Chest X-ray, AP view. Patient: 43 years old, sex F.
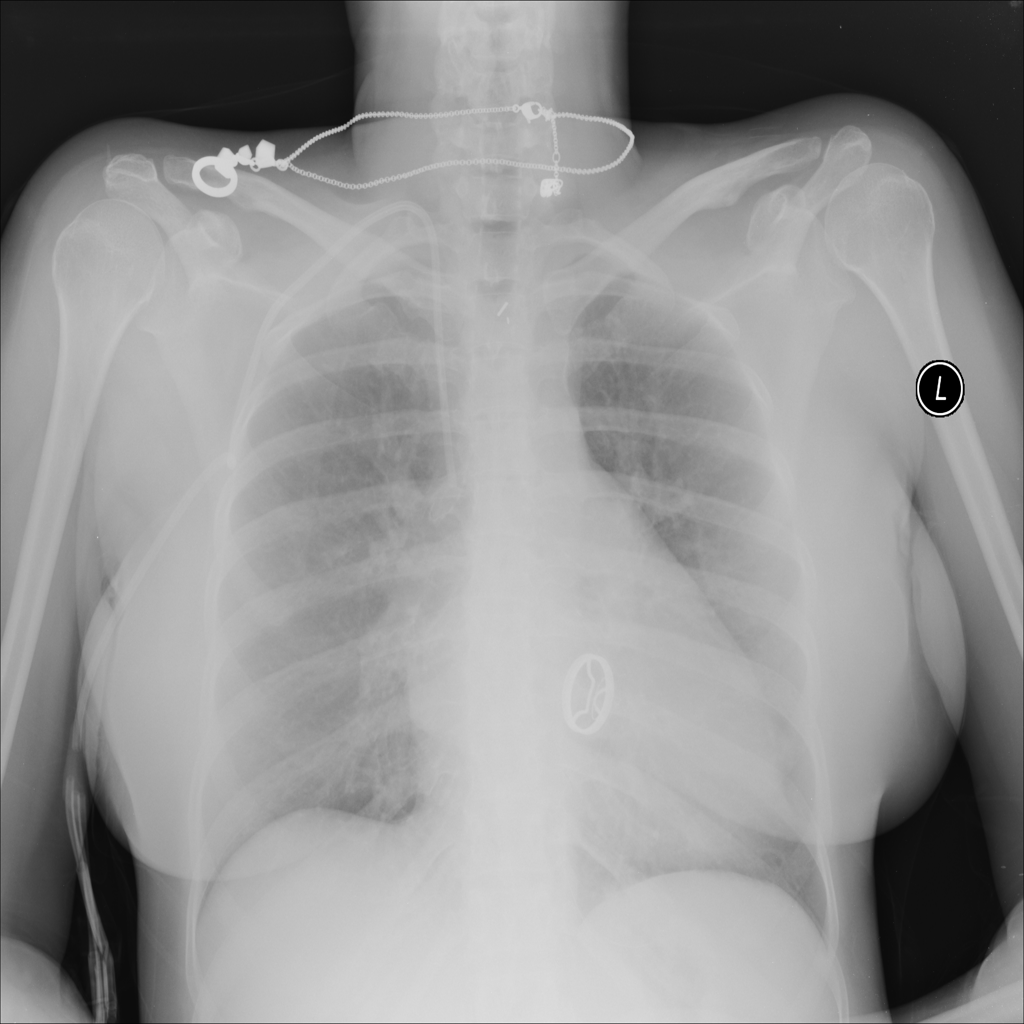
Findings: No Finding